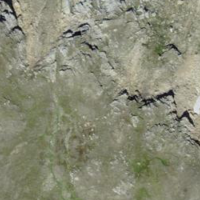
EUNIS habitat code: 48
Species observed at this site:
Vanessa atalanta